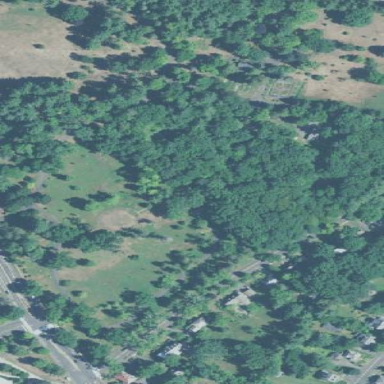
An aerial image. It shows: Park.